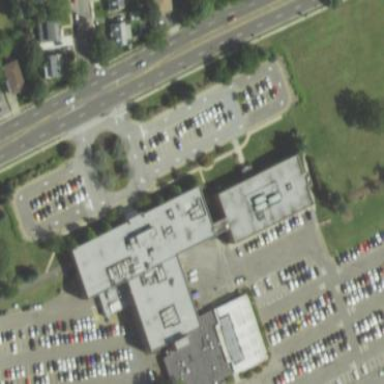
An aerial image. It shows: Building.